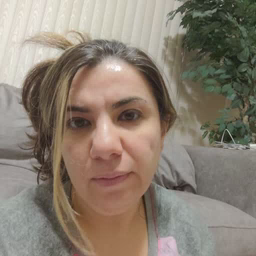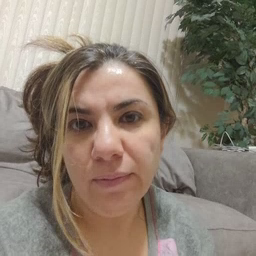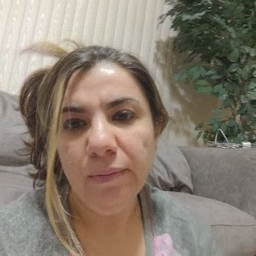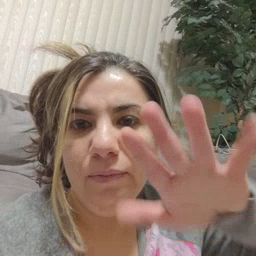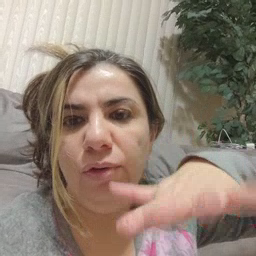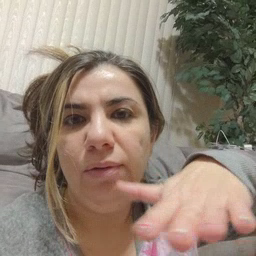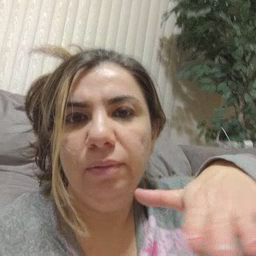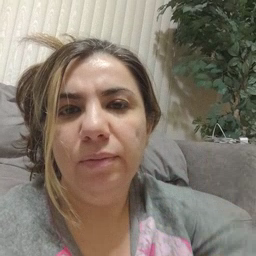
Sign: child